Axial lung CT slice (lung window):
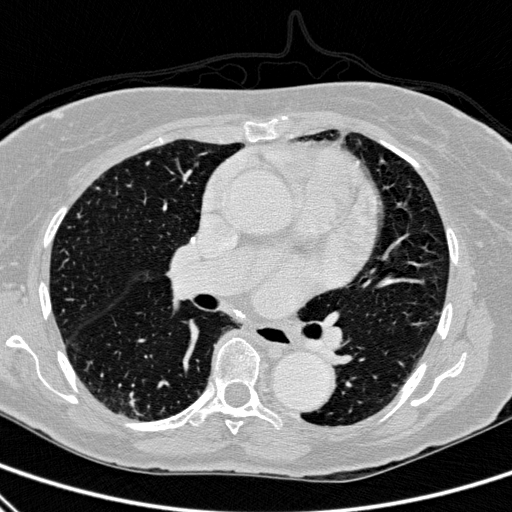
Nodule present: no